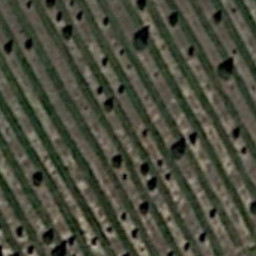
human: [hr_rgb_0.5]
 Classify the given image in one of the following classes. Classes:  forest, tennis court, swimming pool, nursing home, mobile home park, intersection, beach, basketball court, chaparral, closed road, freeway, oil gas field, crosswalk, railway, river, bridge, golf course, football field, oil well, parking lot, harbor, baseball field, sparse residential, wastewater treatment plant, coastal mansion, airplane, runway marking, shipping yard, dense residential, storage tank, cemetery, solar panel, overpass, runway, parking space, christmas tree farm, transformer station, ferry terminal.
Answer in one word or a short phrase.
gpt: christmas tree farm